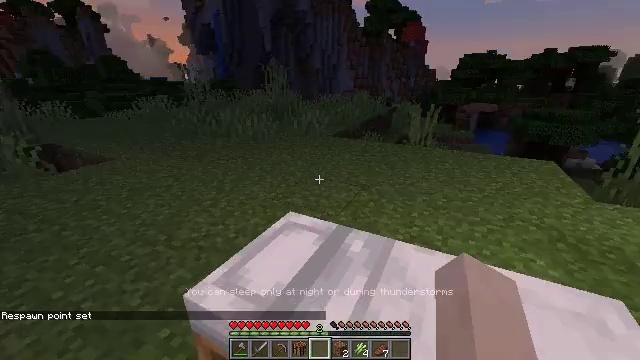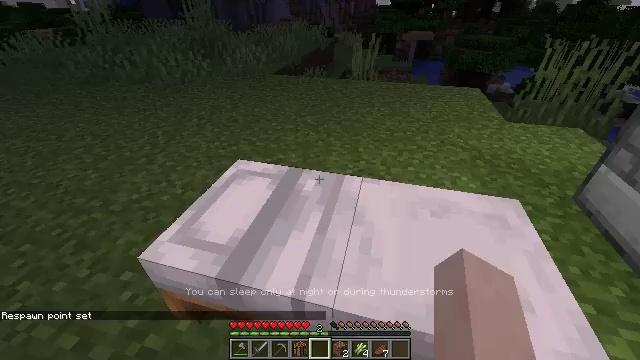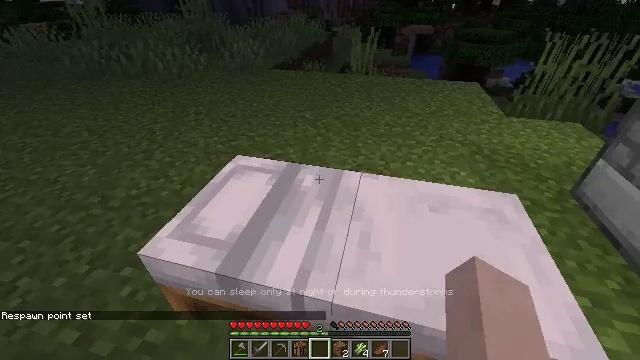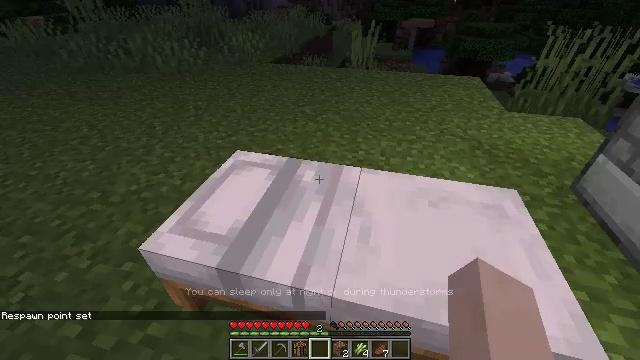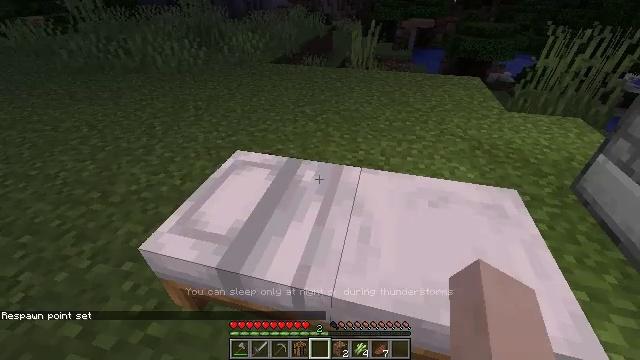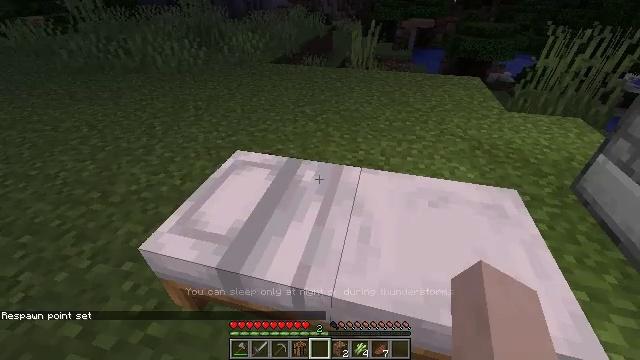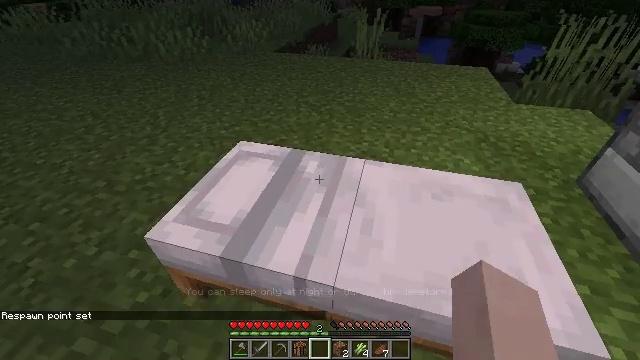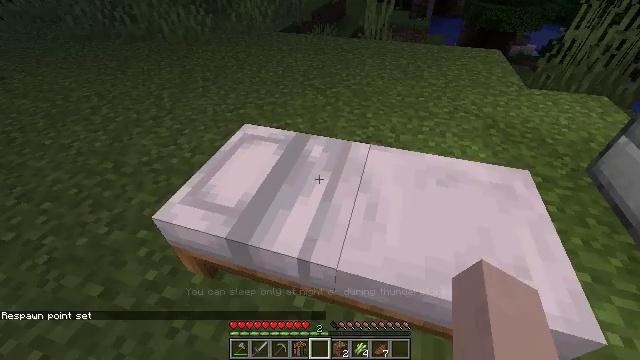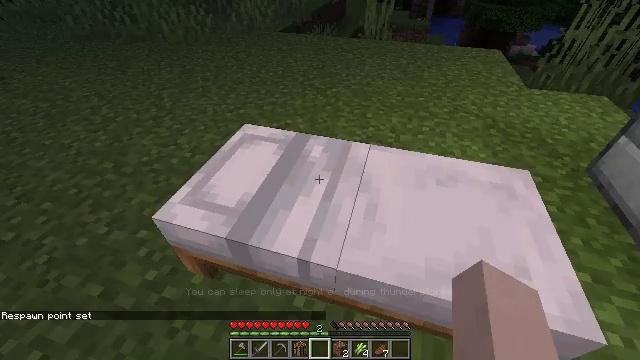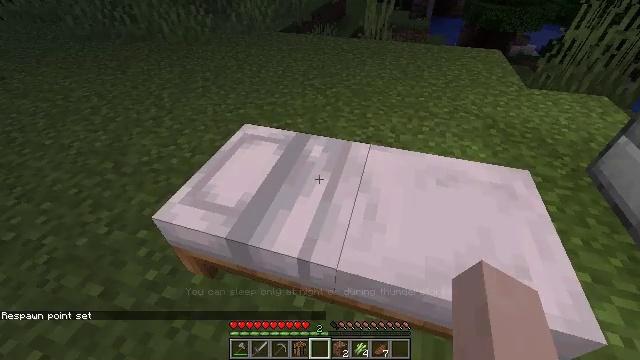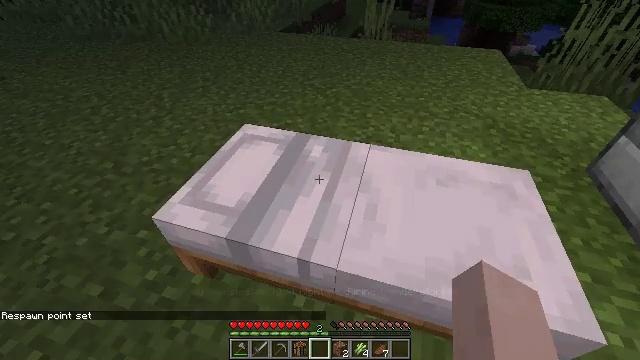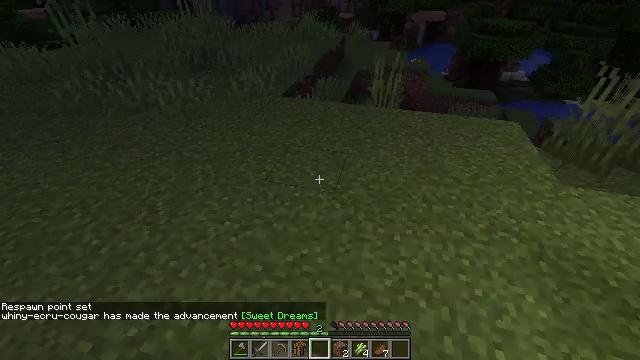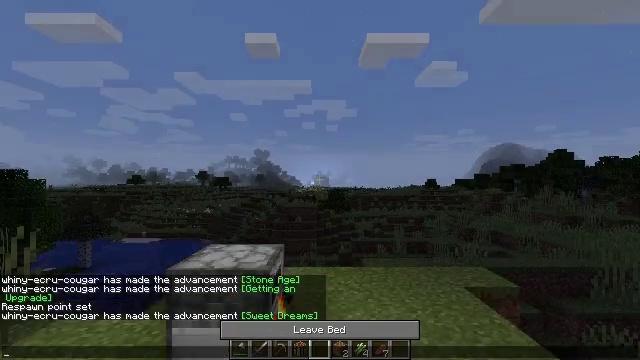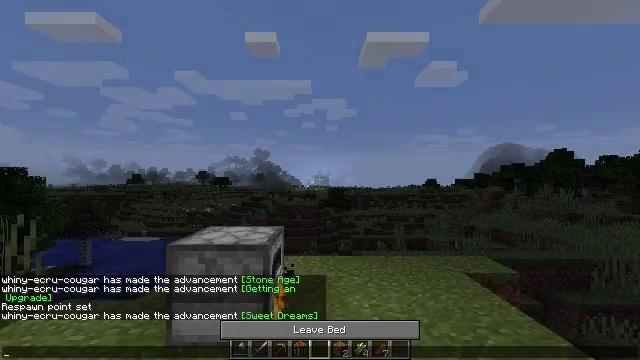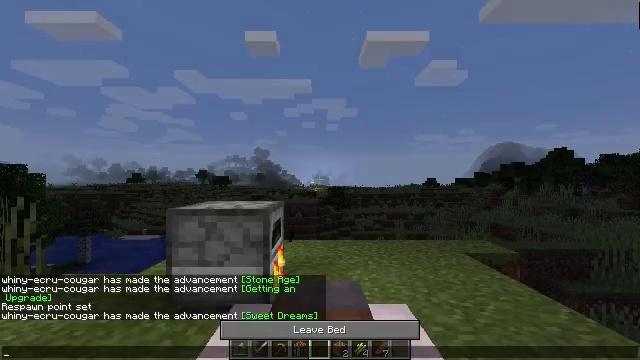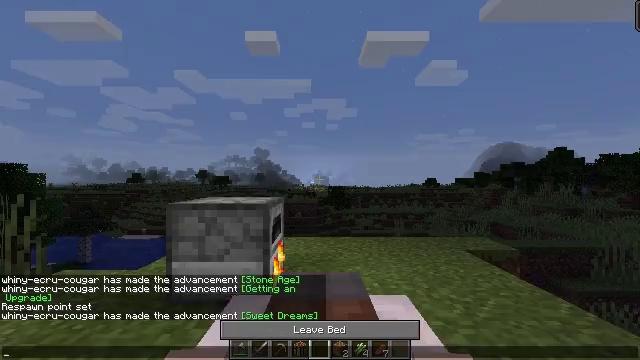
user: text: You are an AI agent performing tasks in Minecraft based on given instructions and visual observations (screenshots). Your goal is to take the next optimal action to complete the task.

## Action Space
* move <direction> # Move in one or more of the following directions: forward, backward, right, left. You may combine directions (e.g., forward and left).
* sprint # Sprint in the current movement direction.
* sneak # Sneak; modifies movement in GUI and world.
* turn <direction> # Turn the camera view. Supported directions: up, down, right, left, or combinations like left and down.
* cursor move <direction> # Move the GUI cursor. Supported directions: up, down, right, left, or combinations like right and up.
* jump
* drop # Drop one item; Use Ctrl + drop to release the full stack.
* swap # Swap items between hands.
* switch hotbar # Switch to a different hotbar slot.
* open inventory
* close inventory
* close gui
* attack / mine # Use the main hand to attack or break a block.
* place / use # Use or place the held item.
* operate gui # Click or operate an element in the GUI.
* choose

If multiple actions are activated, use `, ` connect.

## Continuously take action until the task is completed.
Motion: motion action
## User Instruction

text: Open the furnace to cook raw chicken into cooked chicken.
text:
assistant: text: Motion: turn right and down
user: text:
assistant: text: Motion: turn down
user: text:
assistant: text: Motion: turn down
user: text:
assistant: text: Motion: no_op
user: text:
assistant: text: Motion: no_op
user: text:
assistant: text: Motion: turn down, use / place
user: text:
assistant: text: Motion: turn left and down, use / place
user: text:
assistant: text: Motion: no_op
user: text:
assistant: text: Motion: no_op
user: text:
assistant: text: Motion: no_op
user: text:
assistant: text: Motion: use / place
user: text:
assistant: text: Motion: use / place
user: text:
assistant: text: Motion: open gui
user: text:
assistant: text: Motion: choose
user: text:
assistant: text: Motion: choose
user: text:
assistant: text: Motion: choose
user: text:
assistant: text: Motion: no_op
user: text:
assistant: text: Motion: no_op
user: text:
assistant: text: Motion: no_op
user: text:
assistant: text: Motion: no_op
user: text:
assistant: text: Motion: no_op
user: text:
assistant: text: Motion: no_op
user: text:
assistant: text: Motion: no_op
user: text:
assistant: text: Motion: no_op
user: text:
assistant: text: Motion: no_op
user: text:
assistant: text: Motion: no_op
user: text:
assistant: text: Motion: no_op
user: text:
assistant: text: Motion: no_op
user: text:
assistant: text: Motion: no_op
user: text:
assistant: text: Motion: no_op